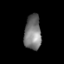
Tissue: lung
Cell type: Epithelial cells
Senescence score: 0.2241
Nuclear area (px): 572
Mean DAPI intensity: 121.514